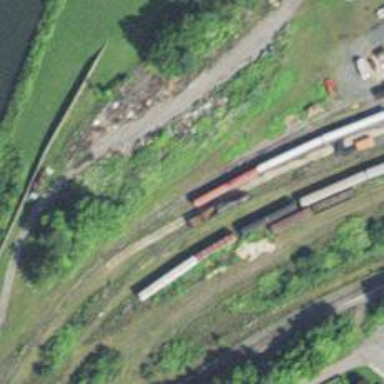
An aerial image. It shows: Preserved railway yard with rails.